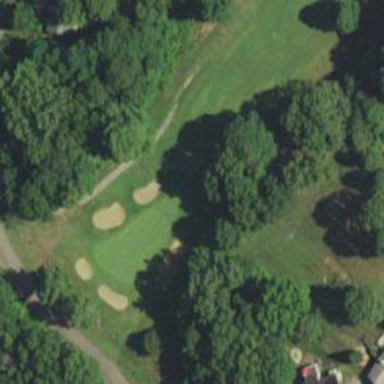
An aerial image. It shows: Golf hole.